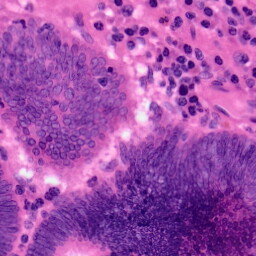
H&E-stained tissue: Colon